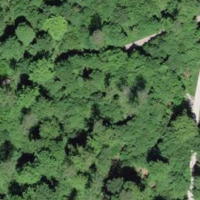
EUNIS habitat code: 41
Species observed at this site:
Vespa crabro